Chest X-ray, AP view. Patient: 28 years old, sex F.
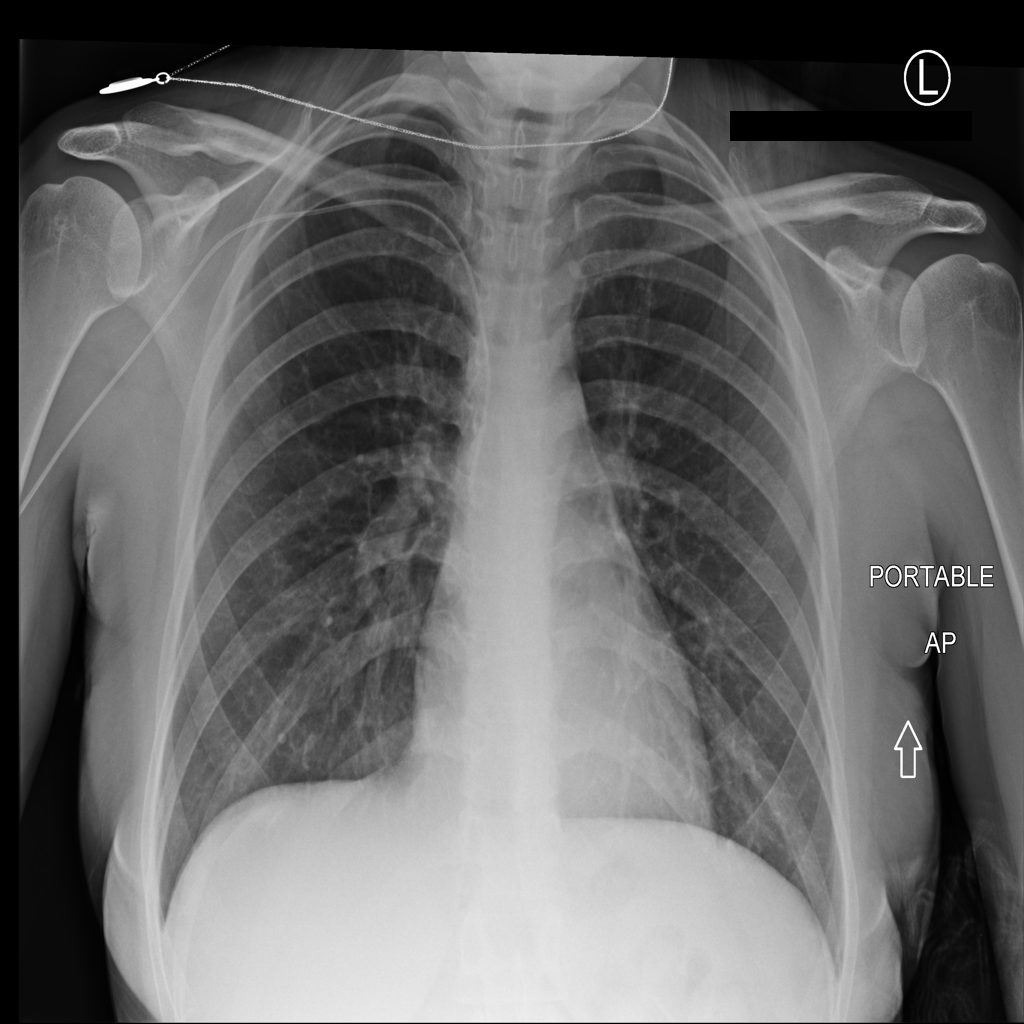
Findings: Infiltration